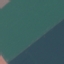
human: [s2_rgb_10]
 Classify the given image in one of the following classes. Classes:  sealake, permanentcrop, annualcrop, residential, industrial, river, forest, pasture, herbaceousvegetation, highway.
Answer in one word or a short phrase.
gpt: AnnualCrop